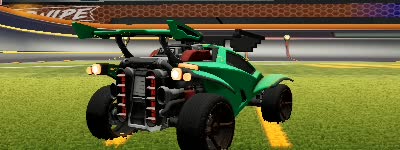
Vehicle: octane